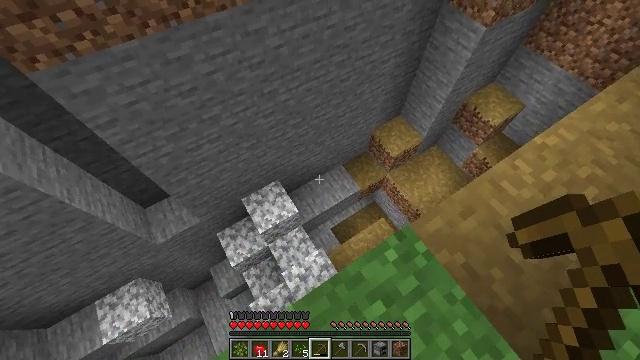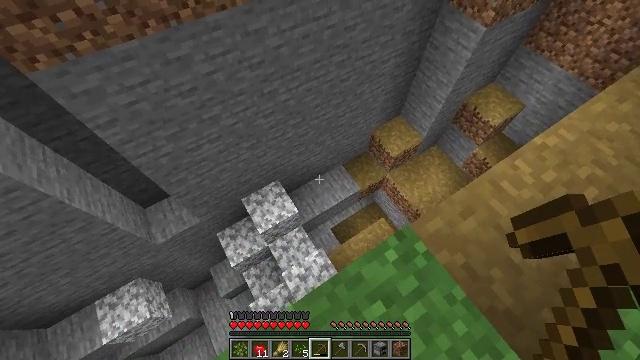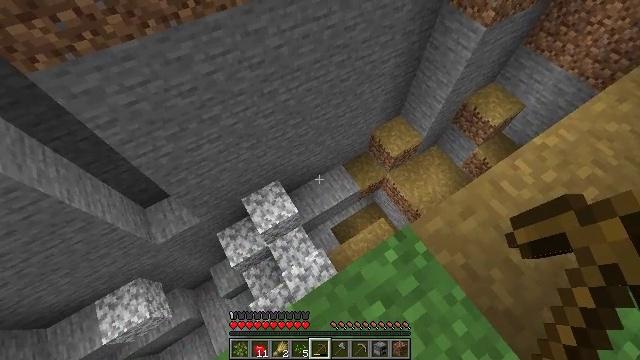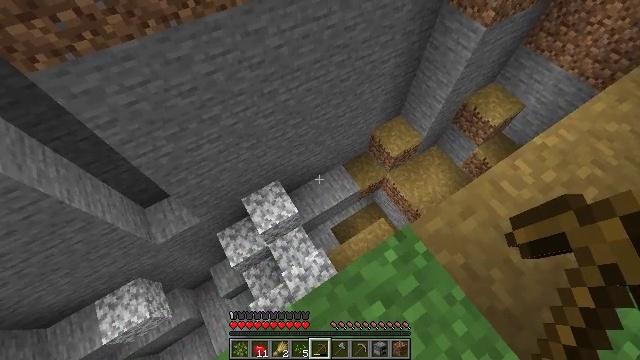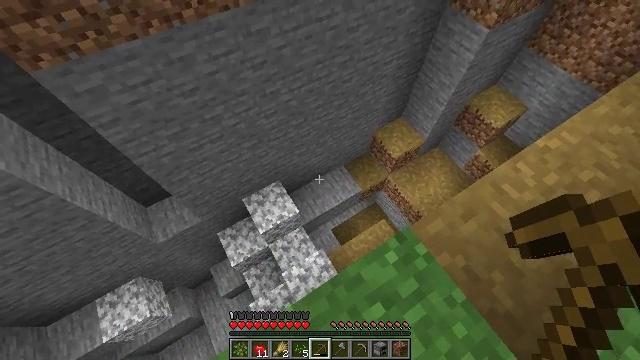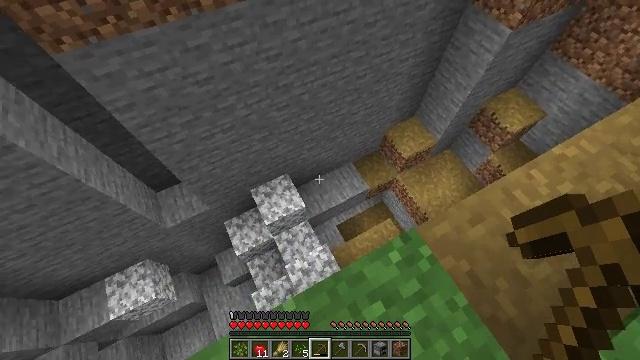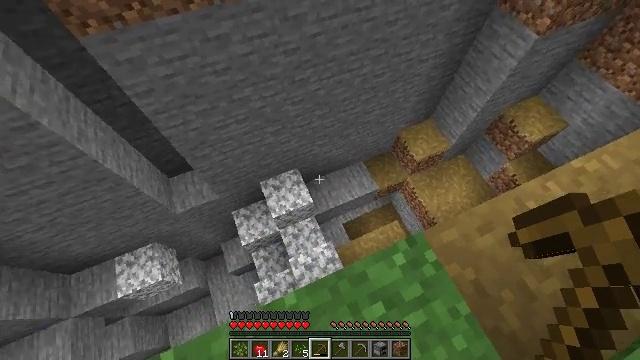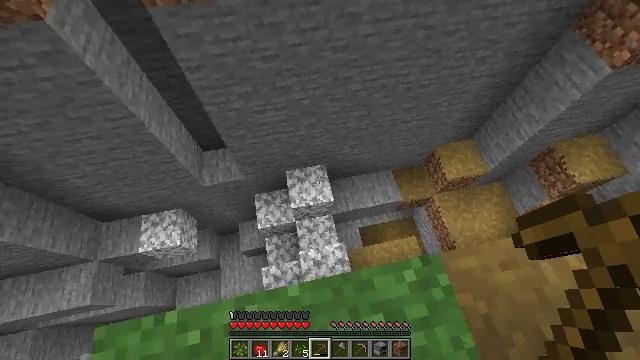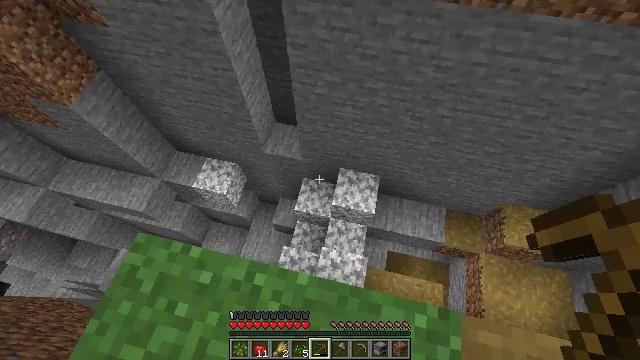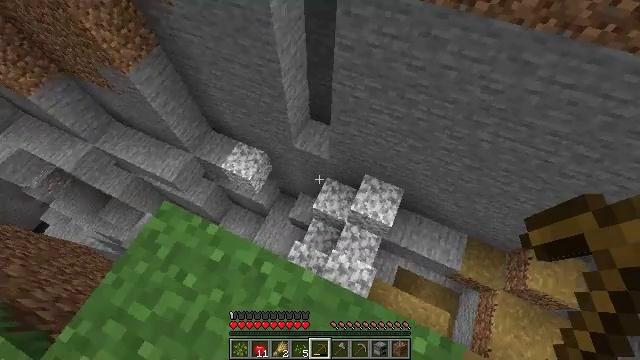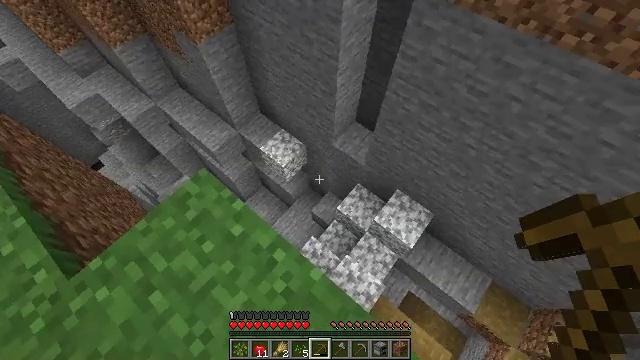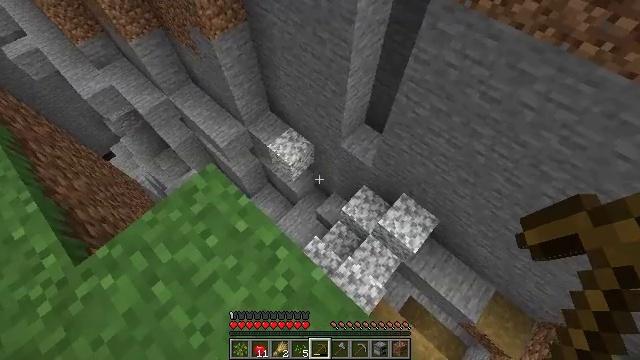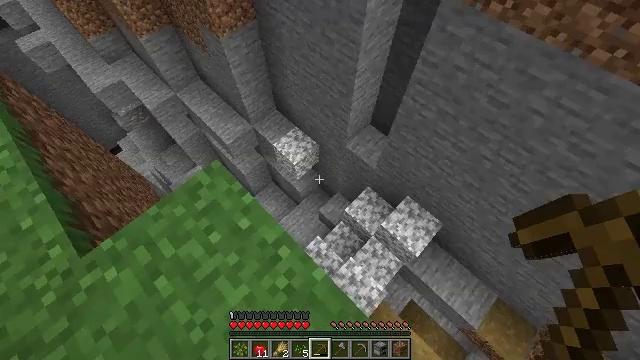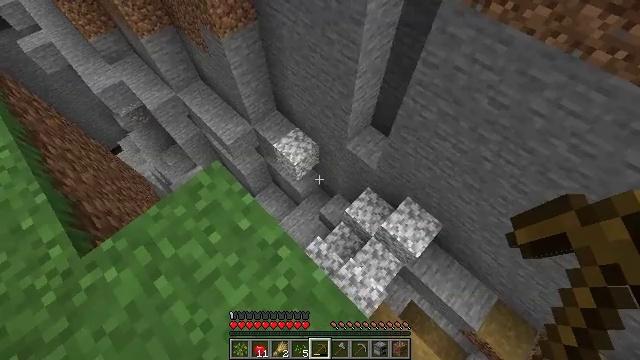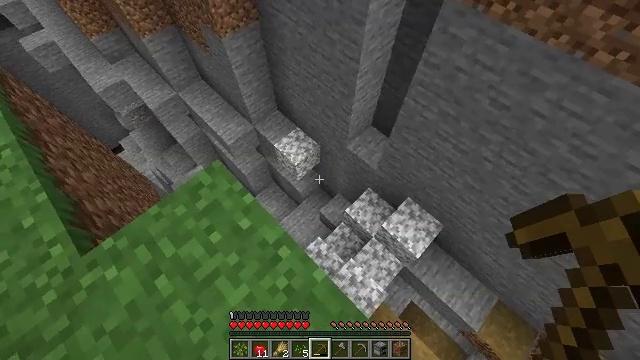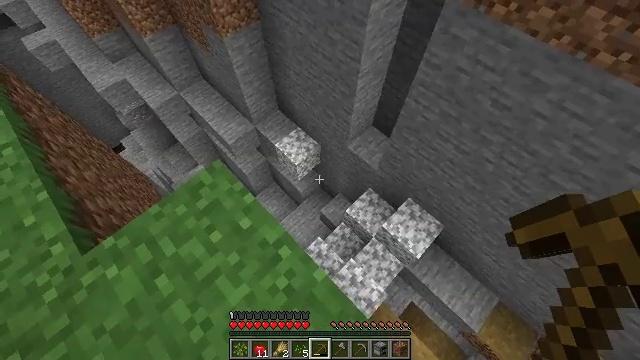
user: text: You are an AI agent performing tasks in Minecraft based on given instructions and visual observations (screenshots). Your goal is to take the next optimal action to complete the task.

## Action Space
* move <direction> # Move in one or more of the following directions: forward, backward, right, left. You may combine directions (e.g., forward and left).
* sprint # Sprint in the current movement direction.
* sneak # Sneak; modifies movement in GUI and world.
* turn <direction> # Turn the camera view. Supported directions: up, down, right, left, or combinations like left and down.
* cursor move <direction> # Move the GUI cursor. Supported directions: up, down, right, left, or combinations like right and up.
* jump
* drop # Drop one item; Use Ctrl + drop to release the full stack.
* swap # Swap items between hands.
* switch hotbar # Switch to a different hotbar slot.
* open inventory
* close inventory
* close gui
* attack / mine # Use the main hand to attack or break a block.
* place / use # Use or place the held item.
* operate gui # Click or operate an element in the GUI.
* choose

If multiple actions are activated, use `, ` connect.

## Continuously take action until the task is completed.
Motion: motion action
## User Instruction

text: Trim the tree by mining oak leaves.
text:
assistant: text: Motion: no_op
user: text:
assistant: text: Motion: no_op
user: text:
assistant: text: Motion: no_op
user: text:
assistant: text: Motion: no_op
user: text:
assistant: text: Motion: turn left and down
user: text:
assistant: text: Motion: turn left
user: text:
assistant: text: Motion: turn left
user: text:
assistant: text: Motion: turn left
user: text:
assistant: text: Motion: turn left
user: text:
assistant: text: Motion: turn left
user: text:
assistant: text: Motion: turn left
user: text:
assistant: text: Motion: turn left
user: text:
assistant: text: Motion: no_op
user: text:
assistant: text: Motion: no_op
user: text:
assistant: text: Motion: no_op
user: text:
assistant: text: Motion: turn left
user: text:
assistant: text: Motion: no_op
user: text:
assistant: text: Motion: turn left
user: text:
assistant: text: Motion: turn left
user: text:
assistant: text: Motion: turn left and up
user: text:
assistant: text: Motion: turn left and up
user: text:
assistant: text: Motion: turn left and up
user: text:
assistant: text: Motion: turn left and up
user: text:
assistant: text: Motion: turn left and up
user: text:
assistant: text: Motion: turn left and up
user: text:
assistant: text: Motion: turn left and up
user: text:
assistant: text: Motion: turn left and up
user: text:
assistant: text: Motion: turn left
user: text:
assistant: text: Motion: turn left and up
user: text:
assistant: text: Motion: turn left and up